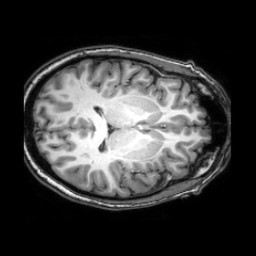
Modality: T1w
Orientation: axial
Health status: healthy
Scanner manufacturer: philips
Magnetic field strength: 3 T
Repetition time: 0.0077 s
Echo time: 0.0035 s